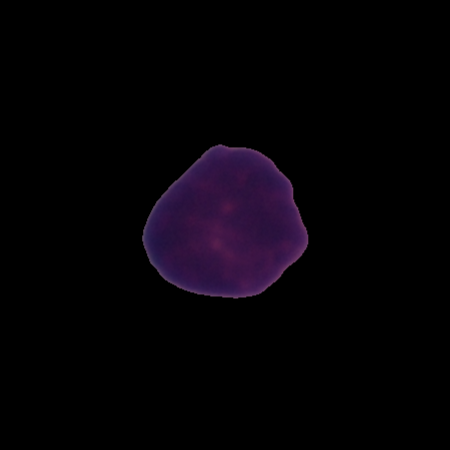
Label: healthy